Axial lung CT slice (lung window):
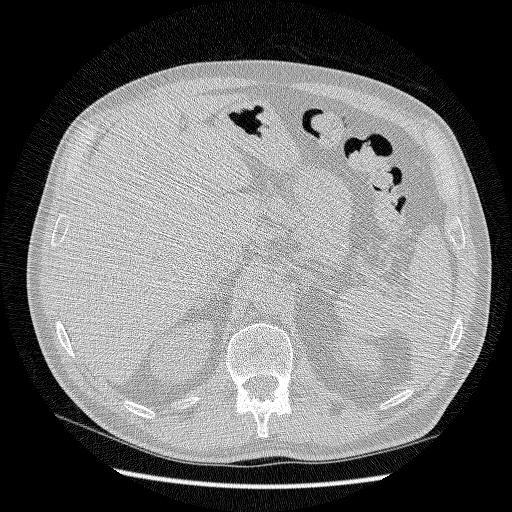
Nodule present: no